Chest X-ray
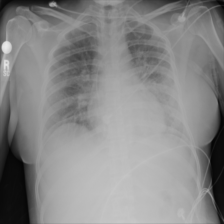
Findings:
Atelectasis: negative
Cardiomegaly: negative
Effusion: negative
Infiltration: negative
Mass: negative
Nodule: negative
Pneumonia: negative
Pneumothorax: negative
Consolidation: negative
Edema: negative
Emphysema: negative
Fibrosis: negative
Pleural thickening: negative
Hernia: negative